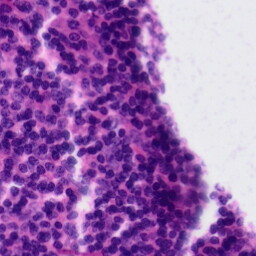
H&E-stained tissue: Tonsil